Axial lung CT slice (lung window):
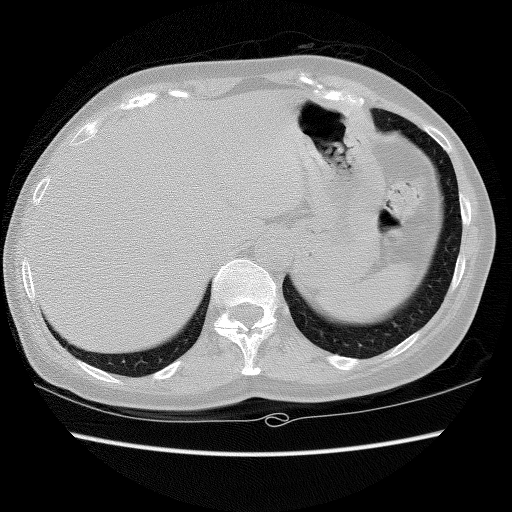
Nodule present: no